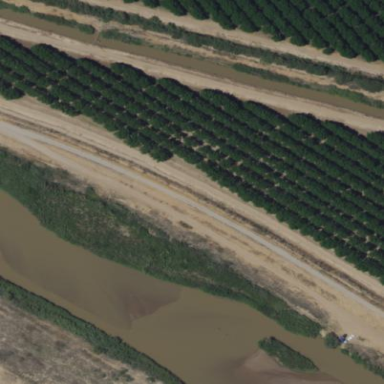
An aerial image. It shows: Orchard.